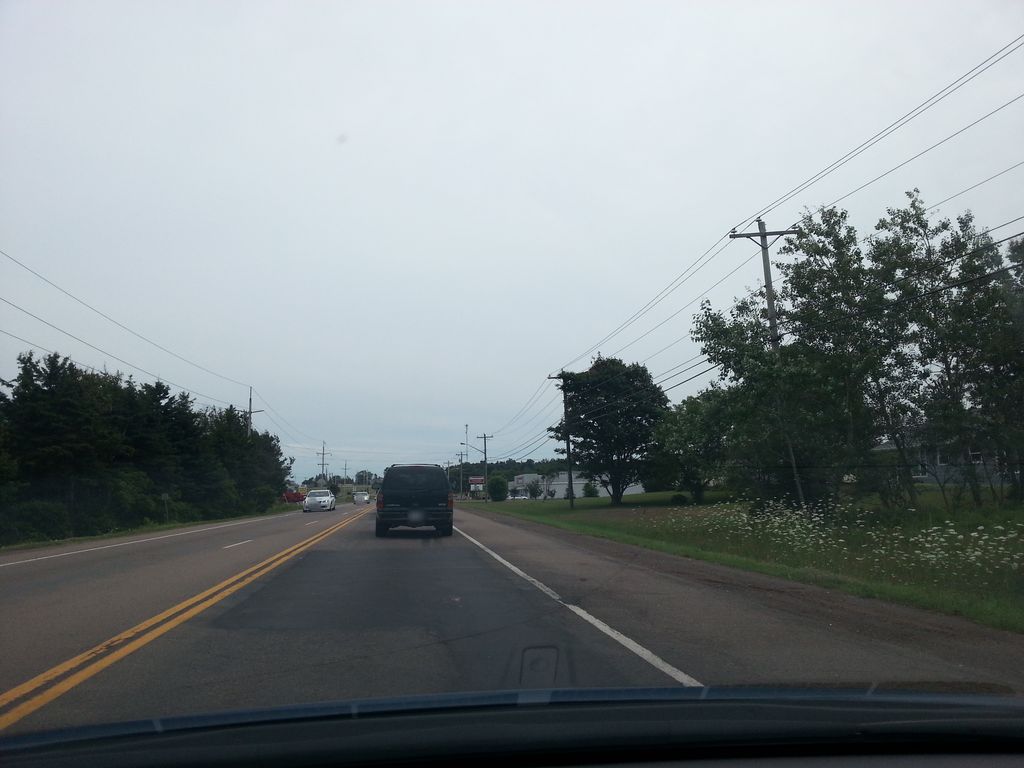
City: charlottetown